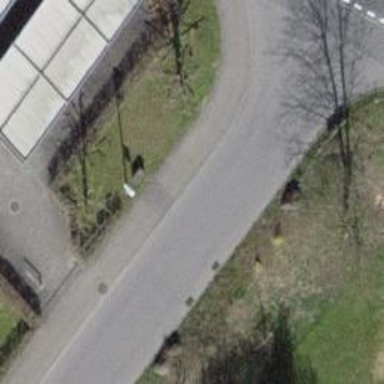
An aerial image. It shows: Sidewalk.